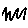
Label: zigzag